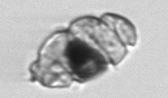
Label: Warnowia